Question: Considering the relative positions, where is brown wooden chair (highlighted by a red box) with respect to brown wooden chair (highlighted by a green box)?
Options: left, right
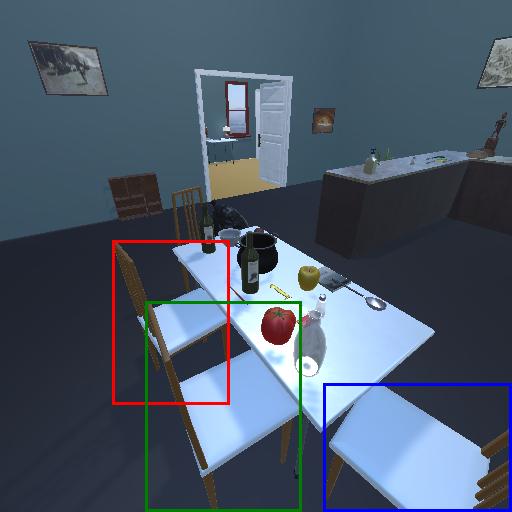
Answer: left